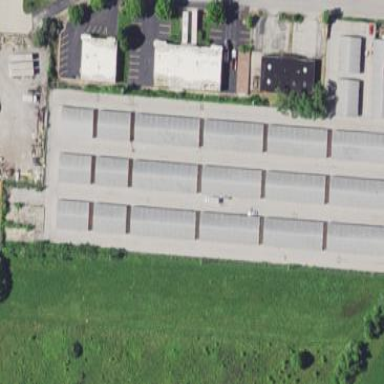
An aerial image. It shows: Storage rental shop.